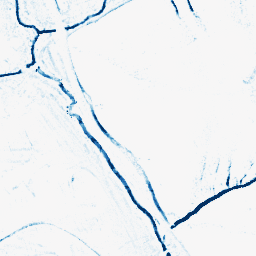
Category: morphological
Decomposition family: morphological_rect
Decomposition parameters: operation: closing
width: 5
height: 5
Upsampling method: quartic
Upsampling parameters: scale: 2
Upsampling scale: 2